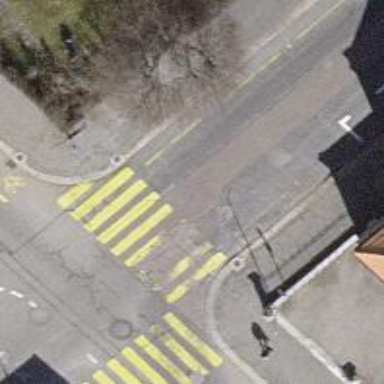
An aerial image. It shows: Zebra crossing on the road.